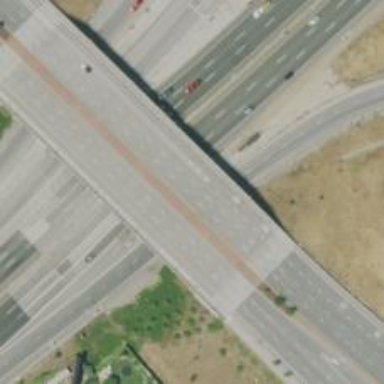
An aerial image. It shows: Primary highway crossing over bridge.